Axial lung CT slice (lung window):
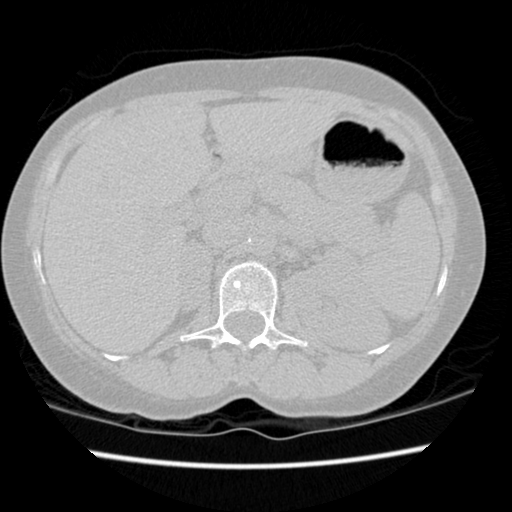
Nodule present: no